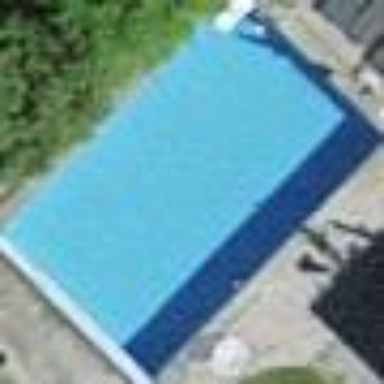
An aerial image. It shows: Swimming pool located in leisure land.